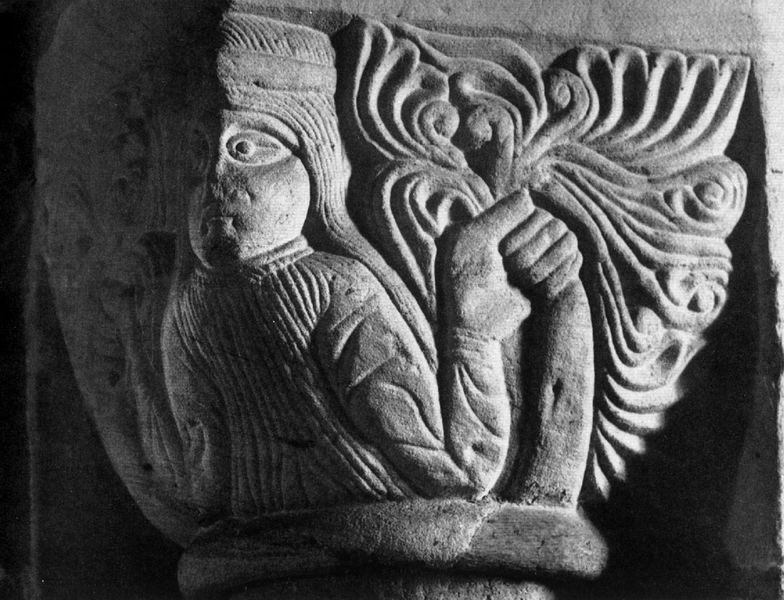
Titel: Landsberg, Burgkapelle Heilig-Kreuz
Standort: Landsberg (EU - F - Elsass)
Schlagwörter: baum, blätter, dunkel, hand, kopf, mann, schatten, weiß, blumen, finger, frankreich, frau, grau, haar, hut, kleid, licht, mund, nase, profil, schwarz, säule, ornament, alt, bart, arm, augen, falten, gesicht, halten, mensch, stein, hände, zweige, kirche, auge, figur, haare, lange haare, relief, wellen, ecke, detail, dekor, floral, oberkörper, strauß, foto, fotografie, photographie, kloster, groß, schwarzweiß, faust, kapitell, photo, sims, sandstein, christlich, mittelalter, romanik, segnen, kanneluren, volute, wulst, schutz, gemeißelt, kapitel, taufbecken, base, phot, burgund, meisseln, eintiefung